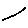
Label: line